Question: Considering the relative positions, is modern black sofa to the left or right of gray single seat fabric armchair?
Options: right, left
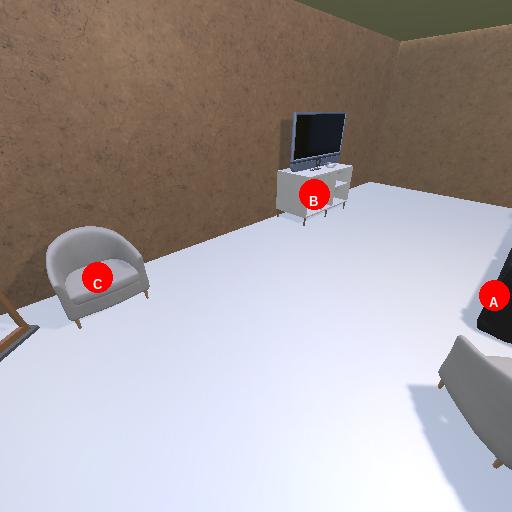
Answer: right